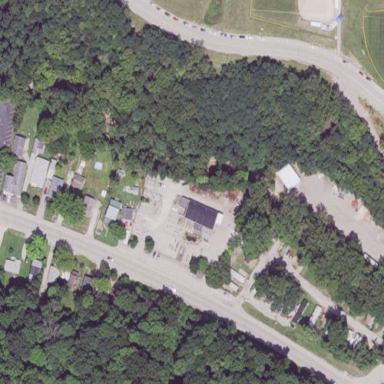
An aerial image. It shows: Residential area known as trailer park.